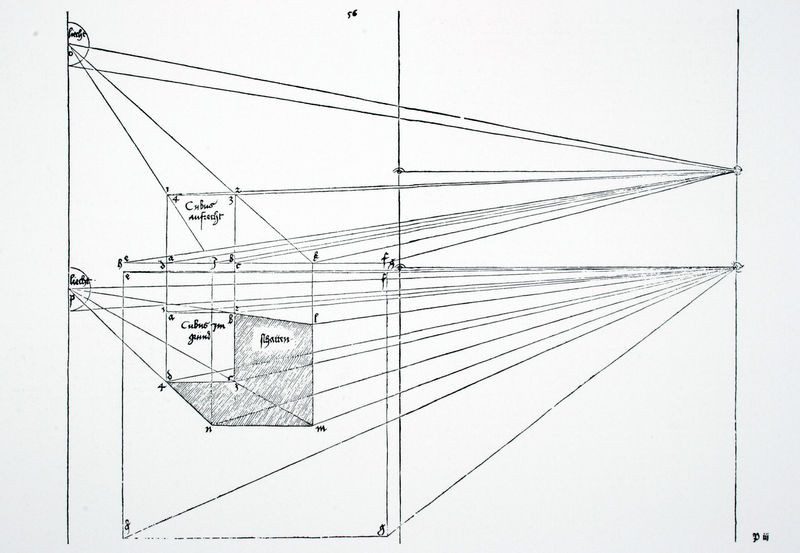
Titel: Unterweisung der Messung, 3. Buch: Von den Körpern, Konstruktion perspektivischer Bilder nach dem Durchschnittsverfahren
Künstler: Albrecht Dürer
Standort: viele Standorte
Institution: Seriendruck
Schlagwörter: blau, körper, schatten, weiß, dreieck, grau, licht, raum, schwarz, skizze, tür, zeichnung, blick, masse, architektur, augen, sehen, horizont, boden, auge, blatt, renaissance, schrift, papier, ecke, ansicht, bogen, perspektive, fläche, flächen, grafik, graphik, linien, figuren, querformat, zahlen, ziffern, gerade, deutsch, lichteinfall, striche, fluchtlinien, punkte, symetrie, tusche, rechteck, strahlen, linie, parallel, technik, linear, zentralperspektive, schlicht, brett, schnitt, schwarzweiss, schraffur, schrafur, seite, text, buchstaben, strich, punkt, beschriftung, worte, schraffiert, bleistift, entwurf, kunst, darstellung, würfel, senkrecht, halbkreis, ecken, quadrate, diagonal, geometrisch, stäbe, quader, zahl, fluchtpunkt, konstruktion, reflektion, diagonale, plan, dürer, lineal, filigran, nummern, dreiecke, strecken, schraffierung, geometrie, quadrat, viereck, zeichner, geraden, handschrift, grundriss, konstruktionszeichnung, traktat, maßstab, bauplan, architekt, goldener schnitt, winkel, statik, kubus, markierung, berechnung, mass, alberti, mathematik, rechnung, projektion, eckpunkte, vertikale, vermessung, senkrechte, technisch, wörter, räumlich, linearperspektive, markierungen, albrecht dürer, streckung, waagrecht, rechter winkel, konstruktionsskizze, lehrbuch, bltt, messen, blickwinkel, orthogonal, fluchtpunkte, hilfslinien, waagerechte, wahrnehmung, verhältniss, physik, optik, schnittpunkt, zentrische streckung, eckpunkt, sehstrahlen, kamera, obscura, ziechnung, grade, dummkopf, lichtquellen, abbilden, augenpunkt, bildaufbau, brechwinkel, cubus, fixpunkte, goldene schnitt, graphische, kamera obscura, lochkamera, parallelprojektion, perspektivkonstruktion, philigran, razzi, technische, visualisieren, zeichenbuch, 3d, geomertisch, lichter punkt, sehpunkt